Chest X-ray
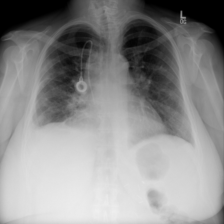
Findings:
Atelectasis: negative
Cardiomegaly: negative
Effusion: positive
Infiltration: negative
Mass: negative
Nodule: positive
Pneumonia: negative
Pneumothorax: negative
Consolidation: negative
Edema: negative
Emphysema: negative
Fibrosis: negative
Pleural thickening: negative
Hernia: negative